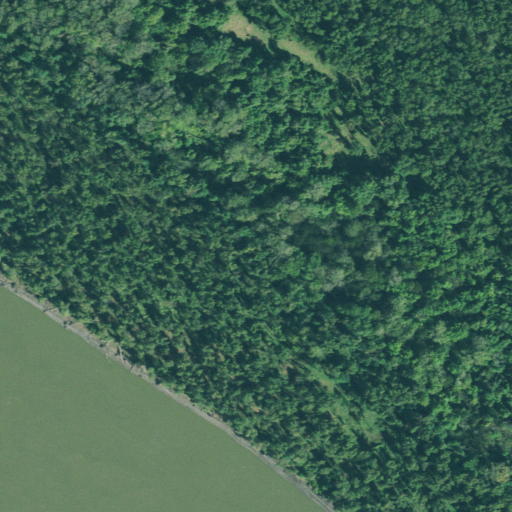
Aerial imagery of levee in Tennessee named Lee Towhead Revetment containing woody wetlands, open water, and mixed forest